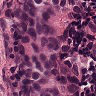
Metastatic tissue present: yes